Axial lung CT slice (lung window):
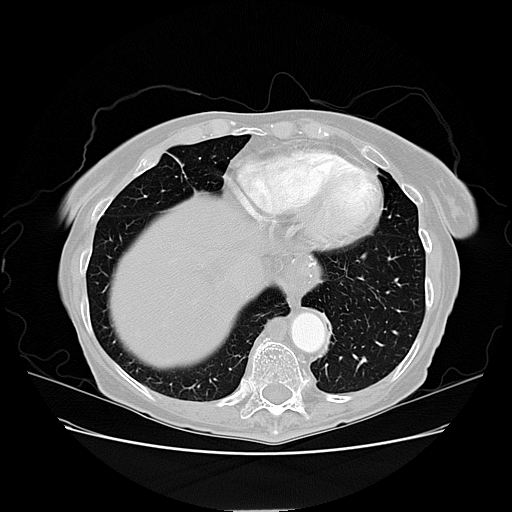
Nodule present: no